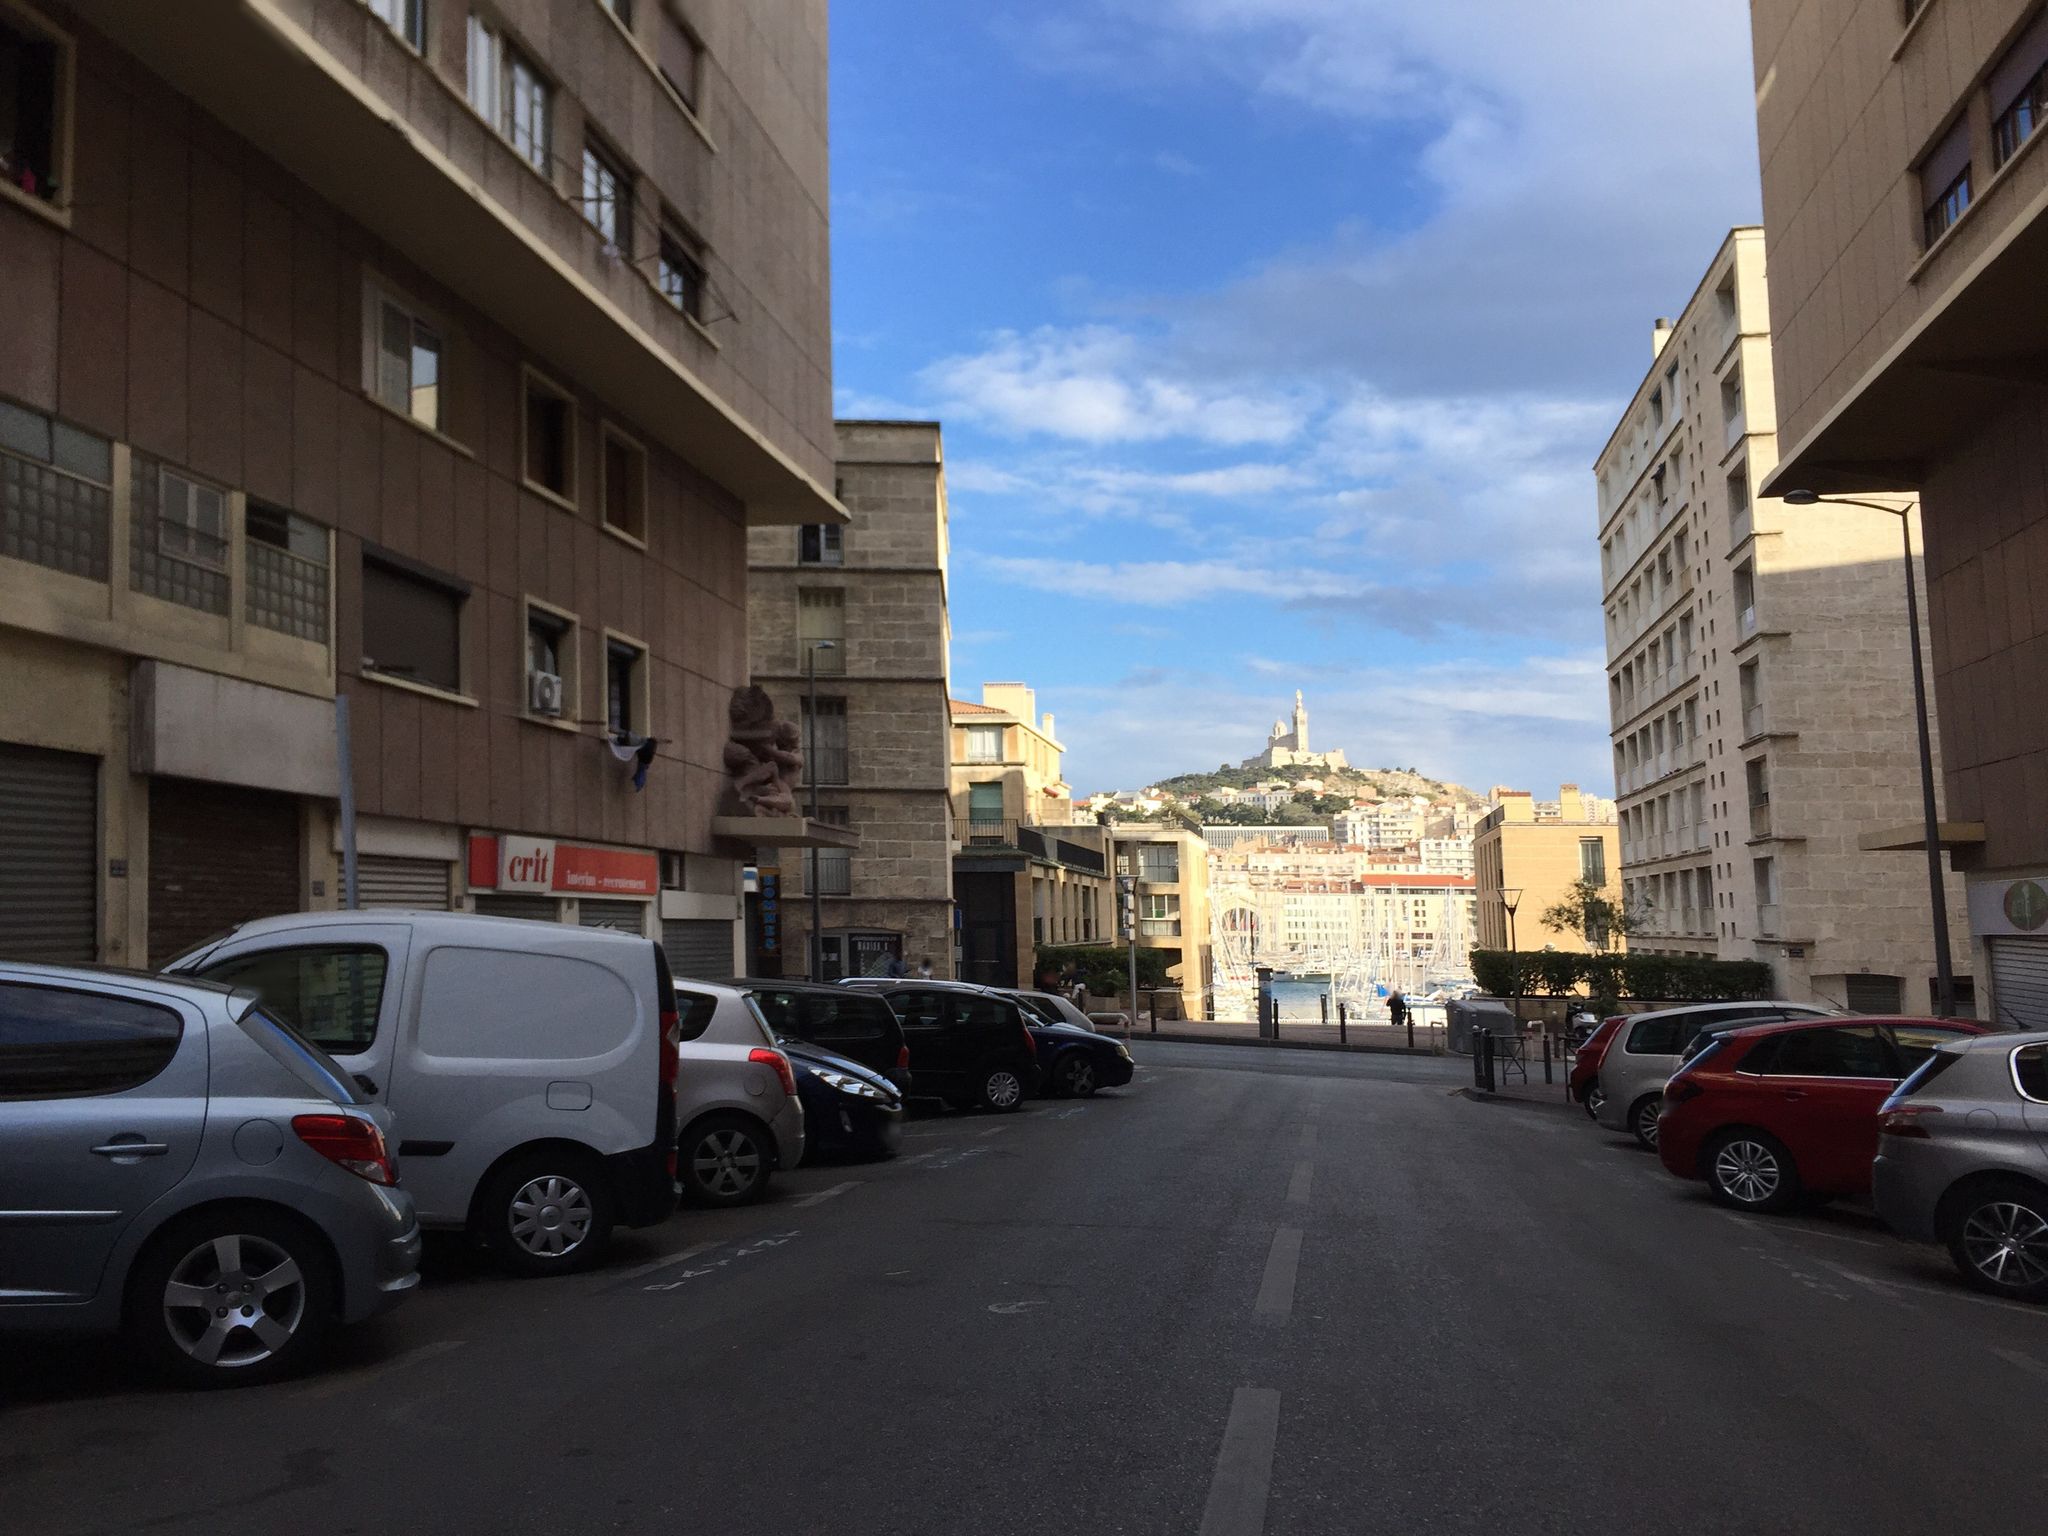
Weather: clear
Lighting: day
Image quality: good
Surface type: driving surface
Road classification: steps, residential, pedestrian
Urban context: urban centre
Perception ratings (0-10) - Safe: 6.51, Lively: 9.34, Beautiful: 6.91, Boring: 2.43, Depressing: 3.71, Wealthy: 6.83